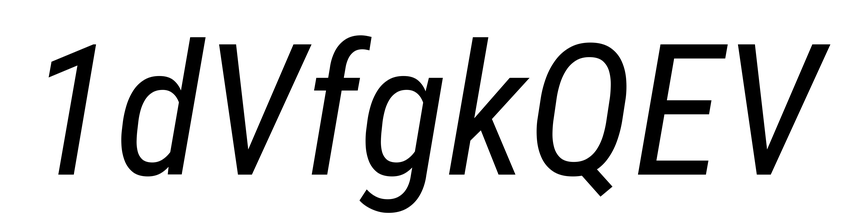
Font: Roboto-Italic_Condensed_Italic